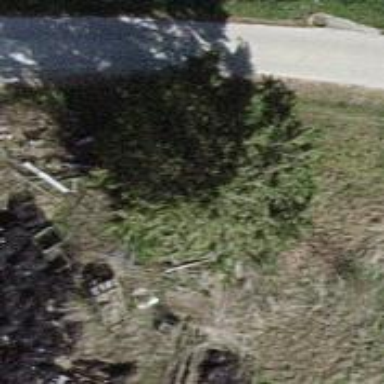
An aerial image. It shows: Single tag "natural: tree."